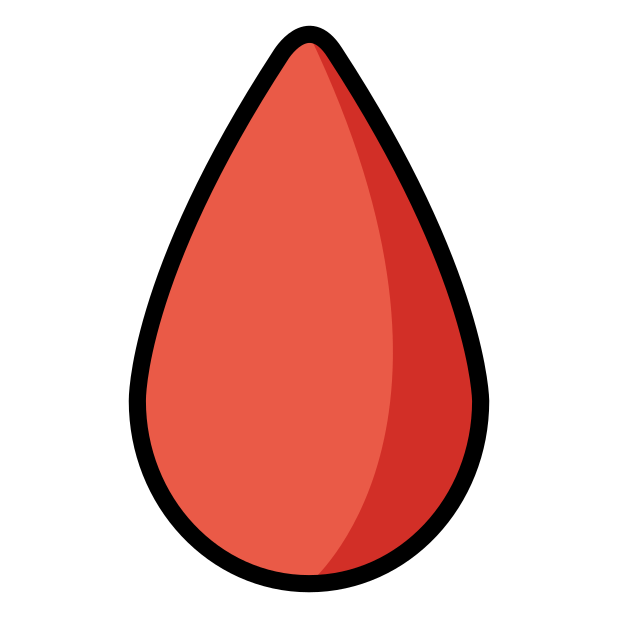
drop of blood